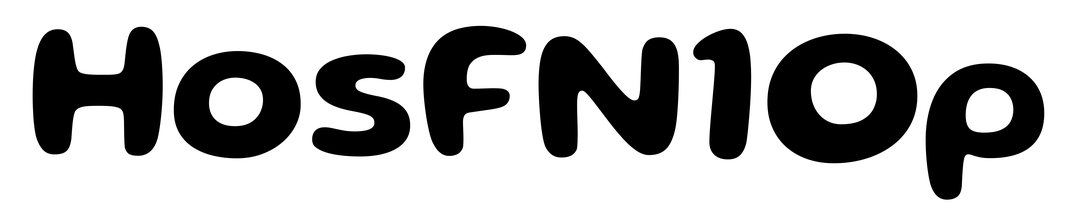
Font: Gluten_SemiBold